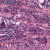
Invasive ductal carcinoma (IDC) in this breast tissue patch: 0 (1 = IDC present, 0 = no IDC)